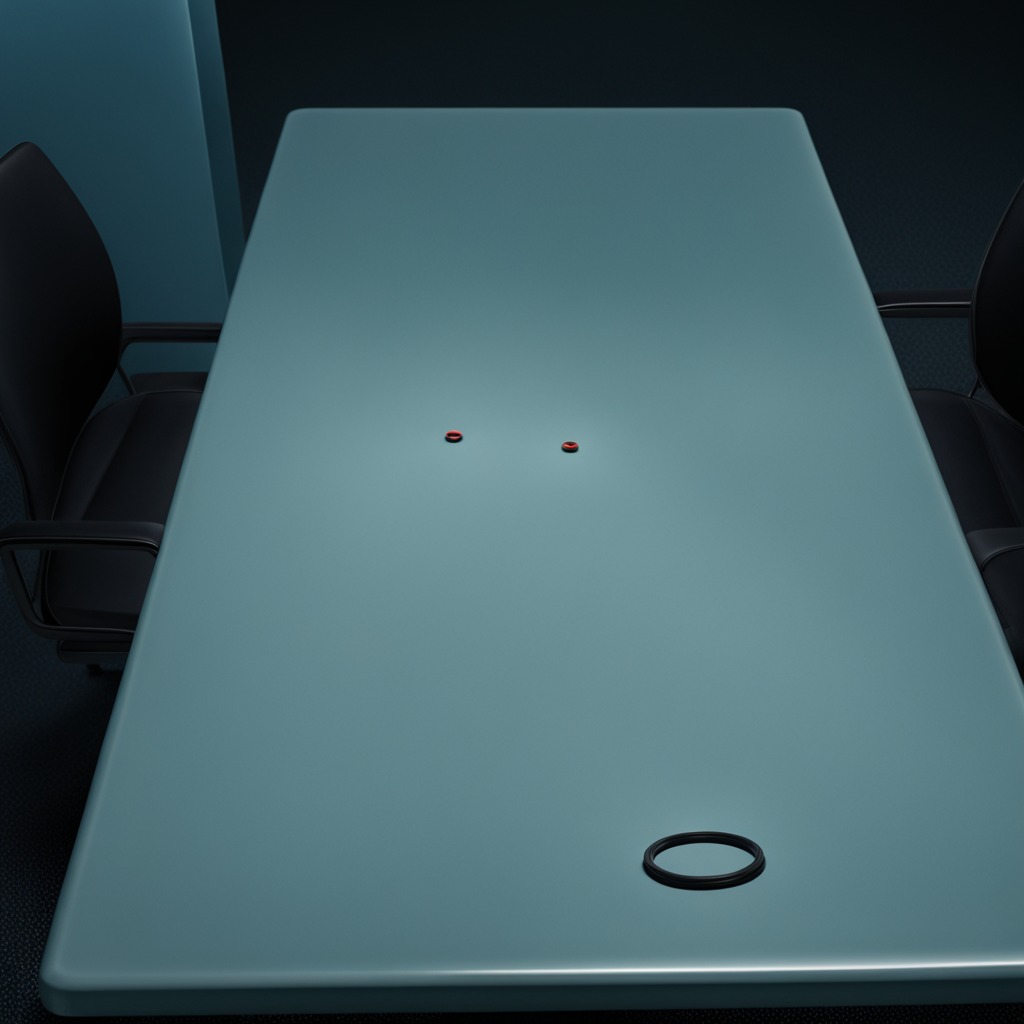
A rubber O-ring is lying on a clean empty table in a railway signal maintenance room lit by harsh overhead fluorescents.